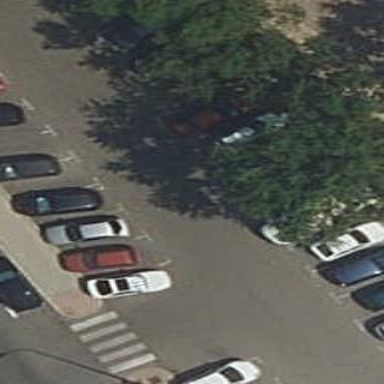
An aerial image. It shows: Parking area with asphalt surface.